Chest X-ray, AP view. Patient: 33 years old, sex F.
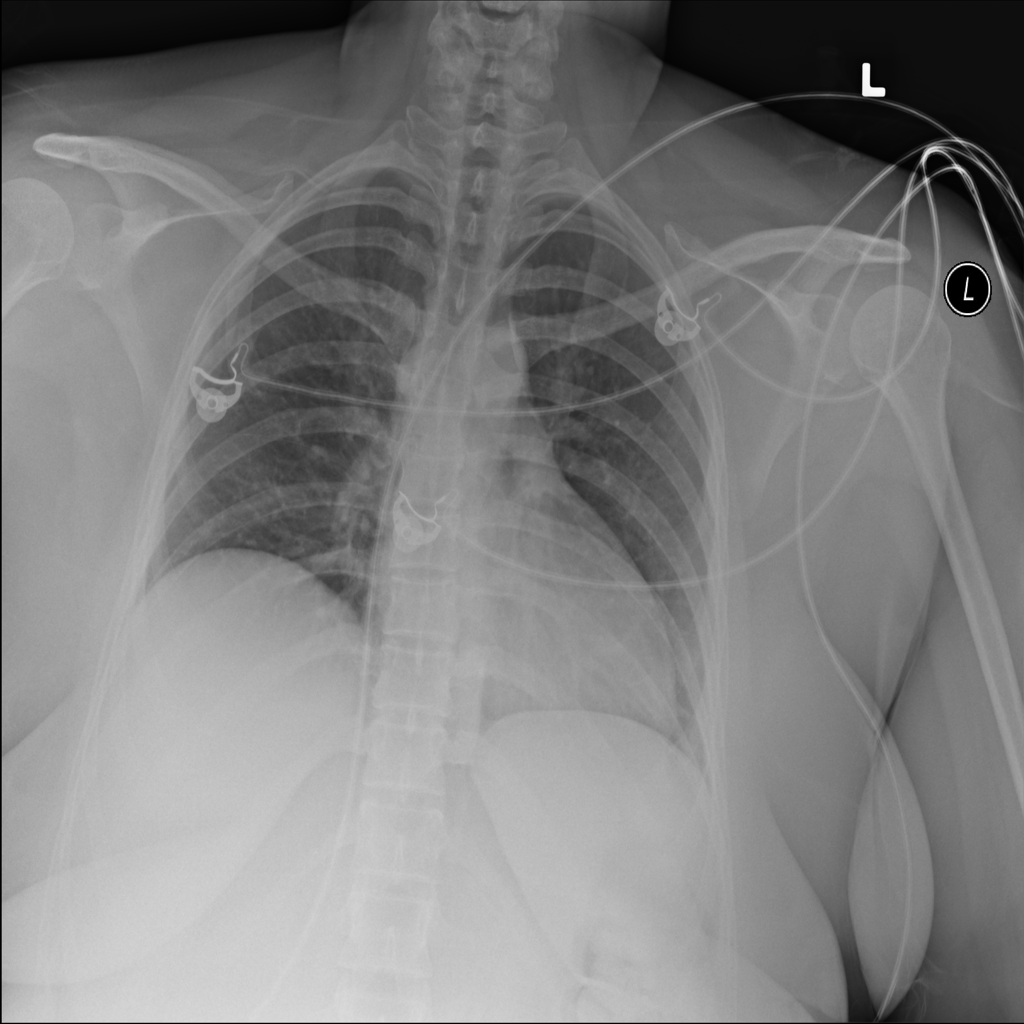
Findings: Atelectasis